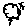
Label: cloud